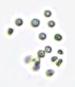
Label: Phaeocystis